Chest X-ray:
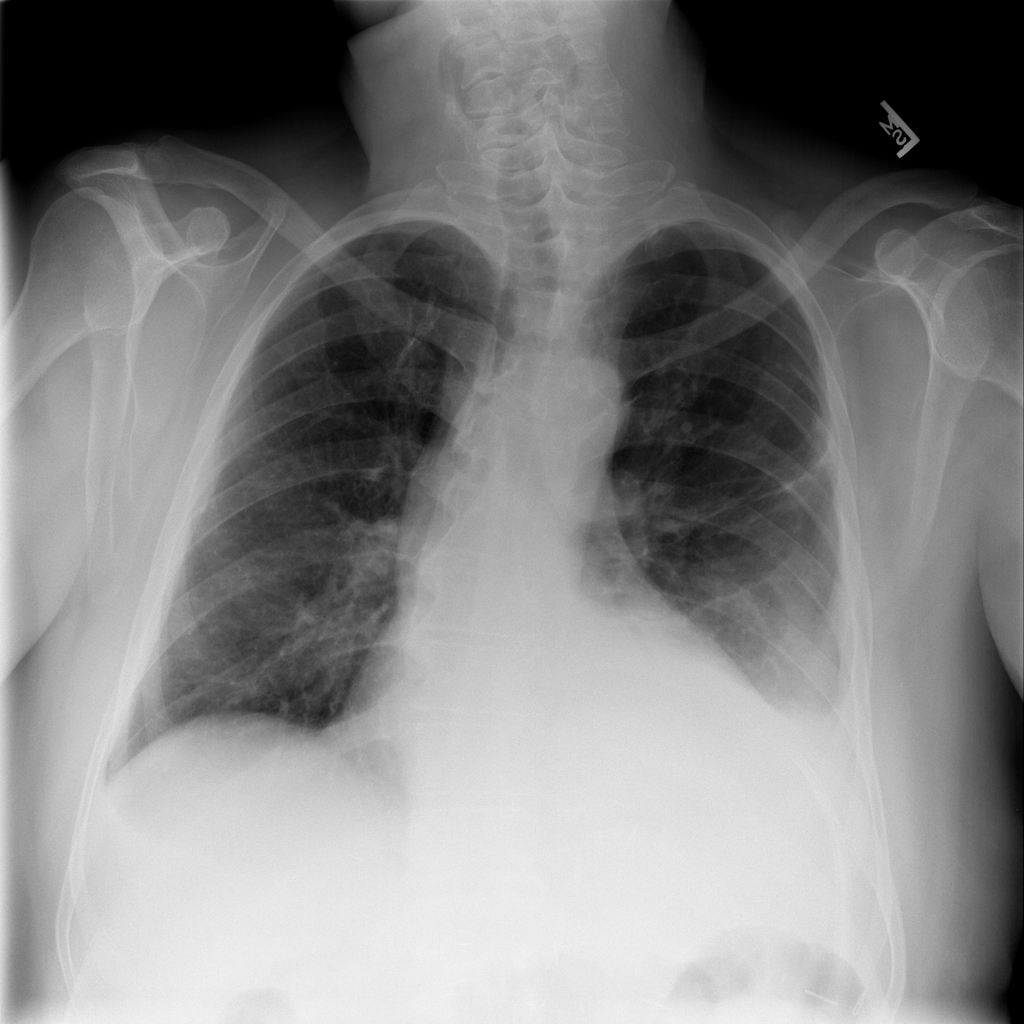
Findings: Fibrosis, Effusion, Cardiomegaly
No abnormal finding: no